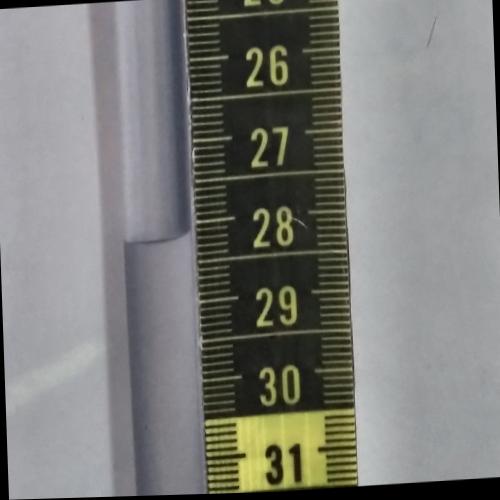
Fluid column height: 28.1 cm